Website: macys
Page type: customer-info-address
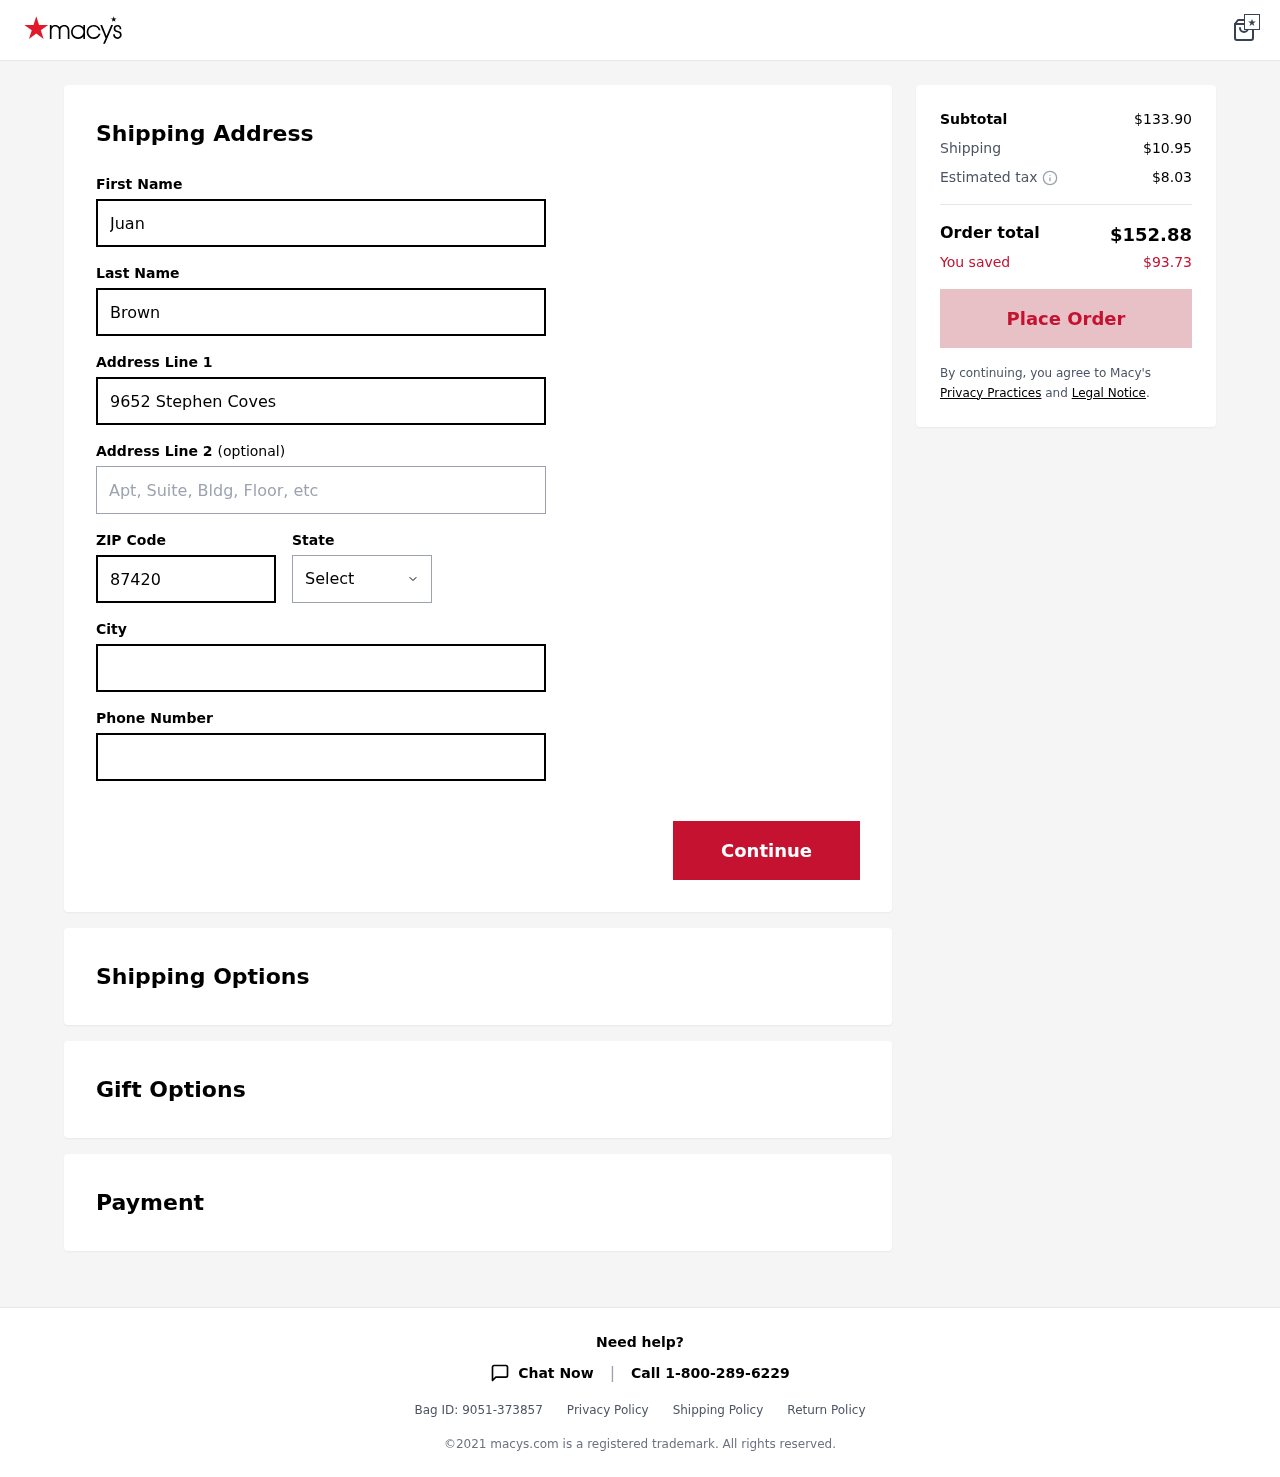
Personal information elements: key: PII_CITY
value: Manuelmouth
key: PII_FIRSTNAME
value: Juan
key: PII_LASTNAME
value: Brown
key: PII_PHONE
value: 3342743706
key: PII_POSTCODE
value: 87420
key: PII_STATE
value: Florida
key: PII_STREET
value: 9652 Stephen Coves
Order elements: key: ORDER_SUBTOTAL
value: $133.90
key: ORDER_SHIPPING_COST
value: $10.95
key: ORDER_TAX
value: $8.03
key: ORDER_TOTAL
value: $152.88
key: ORDER_SAVINGS
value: $93.73